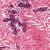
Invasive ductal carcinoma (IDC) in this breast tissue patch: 0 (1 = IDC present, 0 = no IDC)